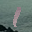
Label: 1